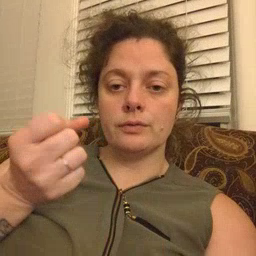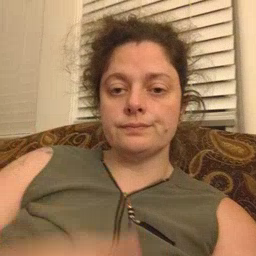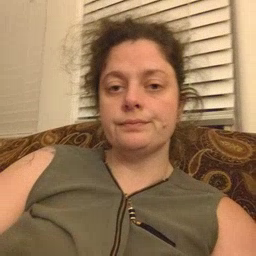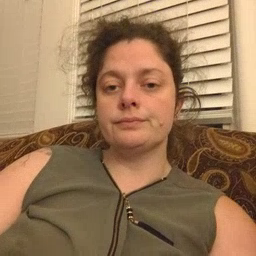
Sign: milk